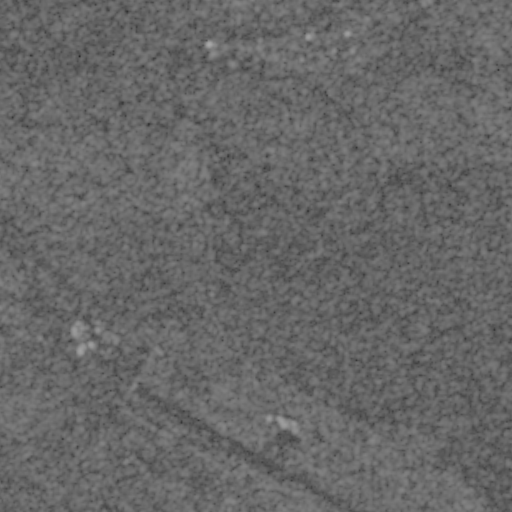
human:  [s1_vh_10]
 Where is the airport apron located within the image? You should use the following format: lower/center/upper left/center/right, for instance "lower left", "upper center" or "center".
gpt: The airport apron is located in the lower center of the image.
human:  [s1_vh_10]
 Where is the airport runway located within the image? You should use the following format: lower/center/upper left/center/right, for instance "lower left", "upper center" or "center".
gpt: The airport runway is located in the lower of the image.
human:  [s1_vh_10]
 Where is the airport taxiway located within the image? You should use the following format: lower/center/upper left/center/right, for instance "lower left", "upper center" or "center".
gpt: The airport taxiway is located in the lower center of the image.
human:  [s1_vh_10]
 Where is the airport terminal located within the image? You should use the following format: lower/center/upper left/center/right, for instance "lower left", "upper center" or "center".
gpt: The airport terminal is located in the lower center of the image.
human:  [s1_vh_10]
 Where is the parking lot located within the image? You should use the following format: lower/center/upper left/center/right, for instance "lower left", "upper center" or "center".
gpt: The parking lot is located in the lower center of the image.
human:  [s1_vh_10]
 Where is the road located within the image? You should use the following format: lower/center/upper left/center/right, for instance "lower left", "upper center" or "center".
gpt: There is no road in the image.

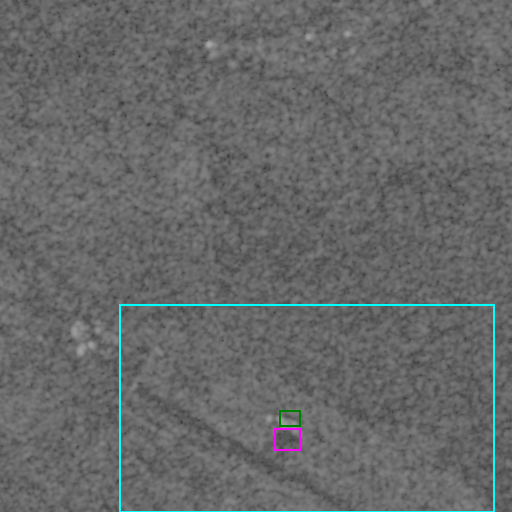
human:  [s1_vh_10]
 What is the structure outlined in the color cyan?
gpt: The structure outlined in cyan is an airport.
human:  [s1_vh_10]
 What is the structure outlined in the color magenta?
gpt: The structure outlined in magenta is an airport apron.
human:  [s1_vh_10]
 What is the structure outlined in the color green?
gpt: The structure outlined in green is a parking lot.
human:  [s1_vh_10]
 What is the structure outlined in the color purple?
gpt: There is no purple outline.